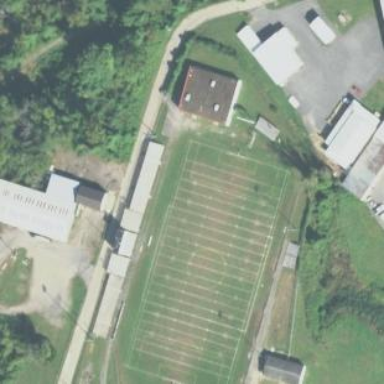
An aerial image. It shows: American football pitch.